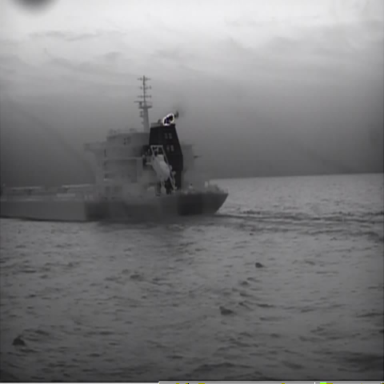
There is a liner in the infrared image.